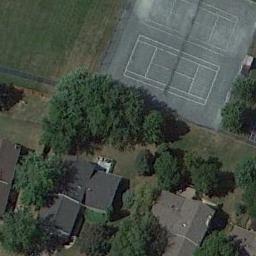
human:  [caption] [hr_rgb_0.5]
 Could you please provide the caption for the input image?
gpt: The tennis court is on the grass next to some buildings and trees .

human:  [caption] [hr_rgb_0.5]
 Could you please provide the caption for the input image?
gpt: There are many trees near the tennis courts .

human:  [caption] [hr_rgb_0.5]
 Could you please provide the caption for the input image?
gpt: Next to the tennis court are buildings surrounded by trees and large lawns .

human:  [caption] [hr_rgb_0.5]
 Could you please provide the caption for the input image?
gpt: There are many cars parked in the parking lot next to the tennis court .

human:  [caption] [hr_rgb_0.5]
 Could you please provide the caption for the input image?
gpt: There are some green trees beside the tennis court .